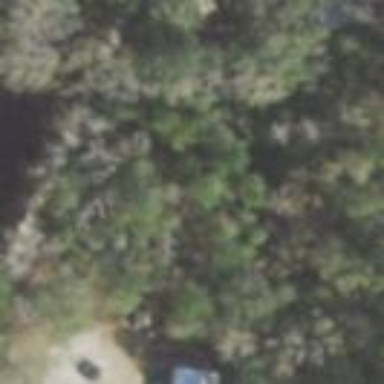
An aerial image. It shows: Mixed leaf woodland.